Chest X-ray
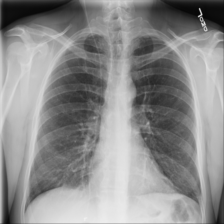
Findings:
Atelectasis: negative
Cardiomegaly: negative
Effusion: negative
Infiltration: negative
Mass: negative
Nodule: negative
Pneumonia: negative
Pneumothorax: negative
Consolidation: negative
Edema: negative
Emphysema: negative
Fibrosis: negative
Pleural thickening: negative
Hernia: negative